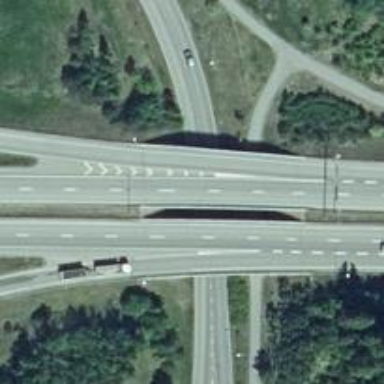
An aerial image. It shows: Bridge on tertiary trunk link highway.